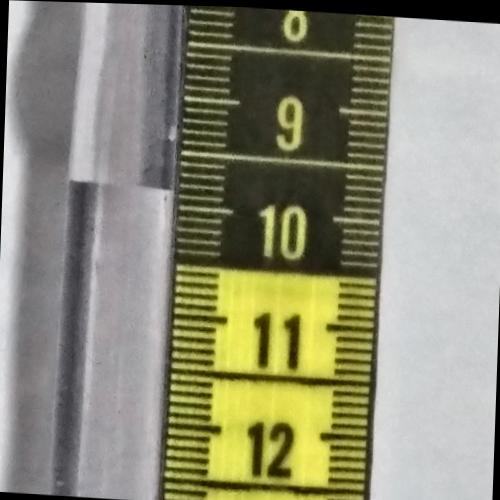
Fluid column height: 9.9 cm